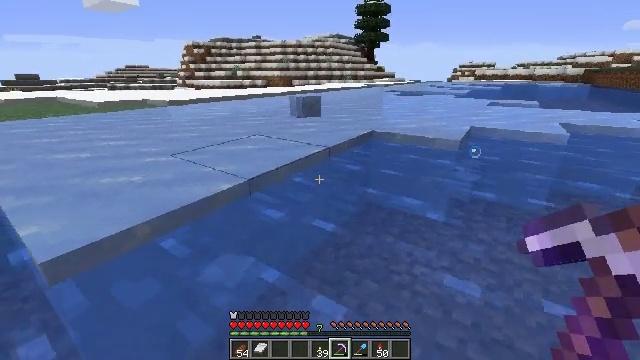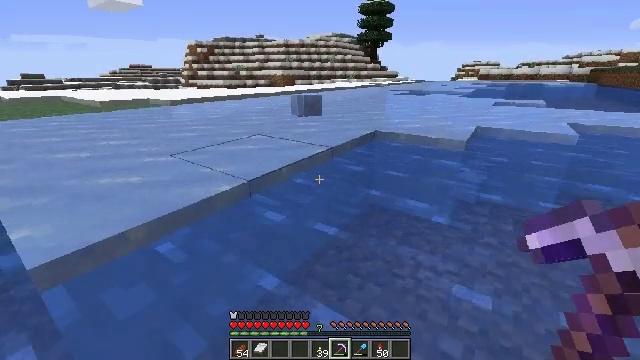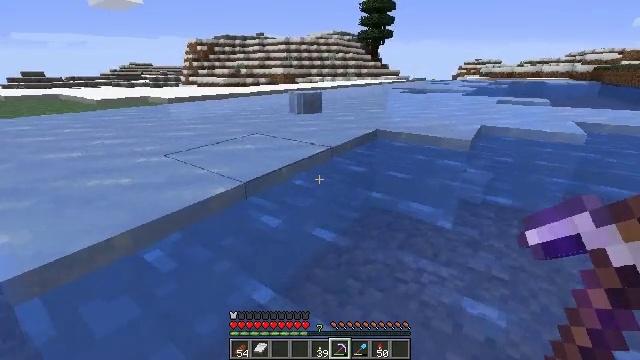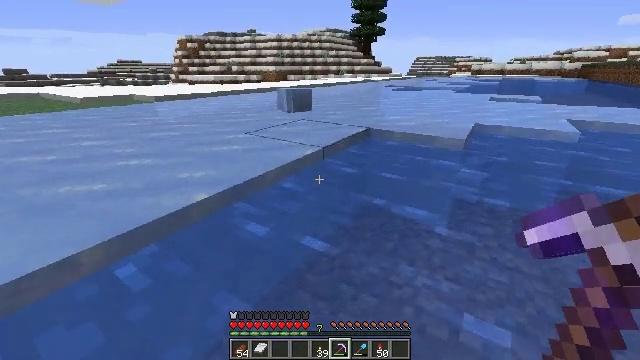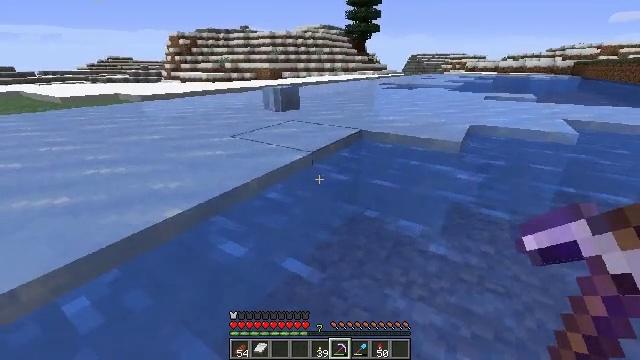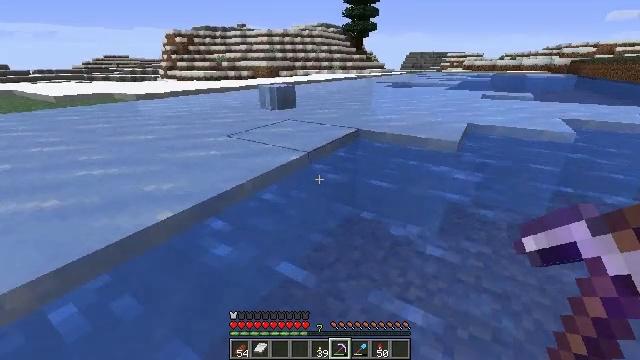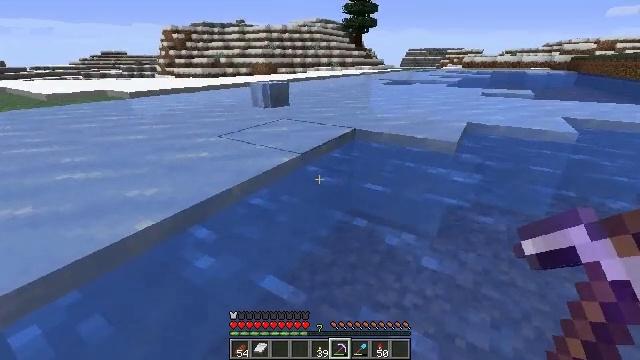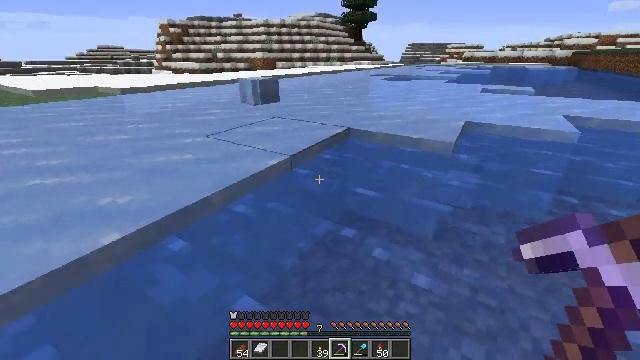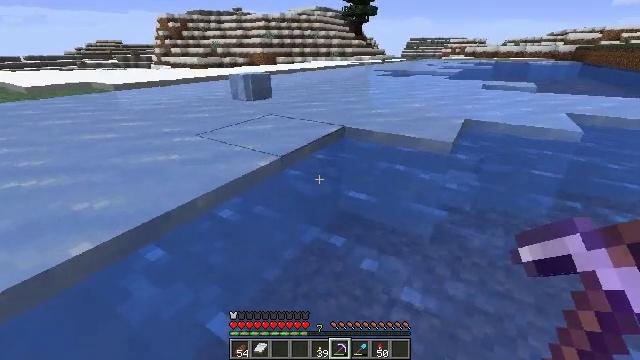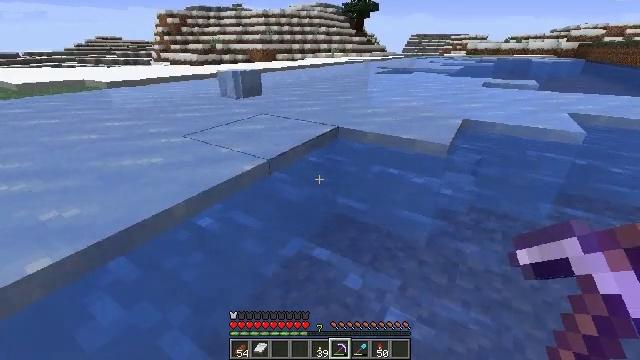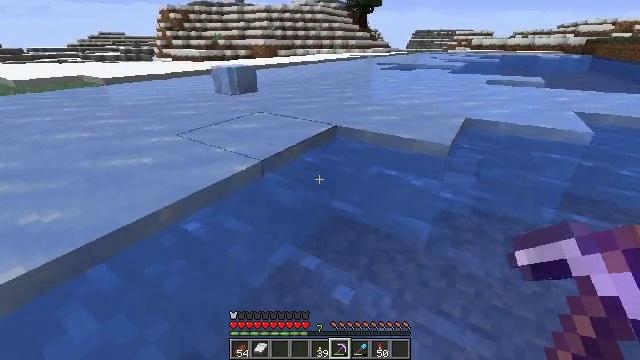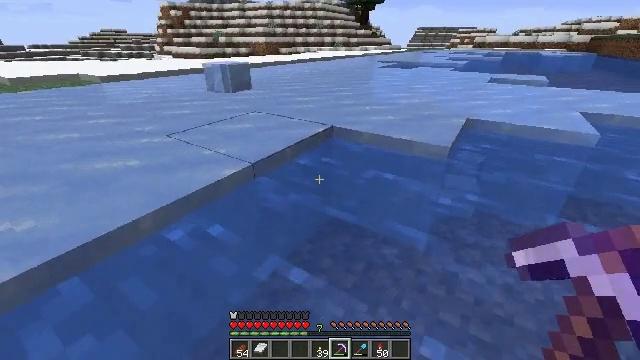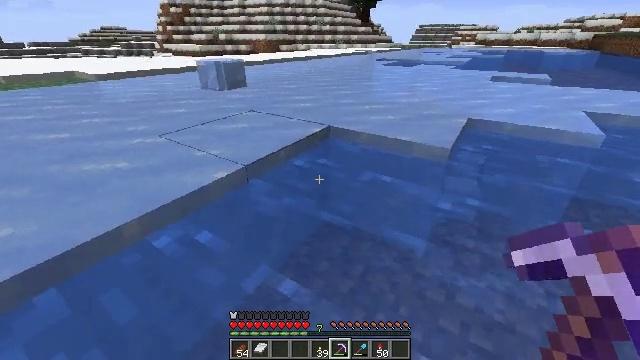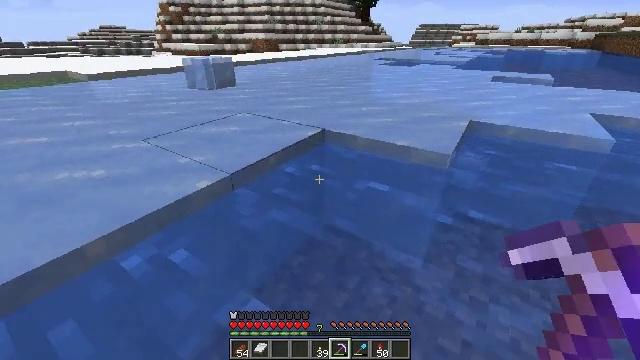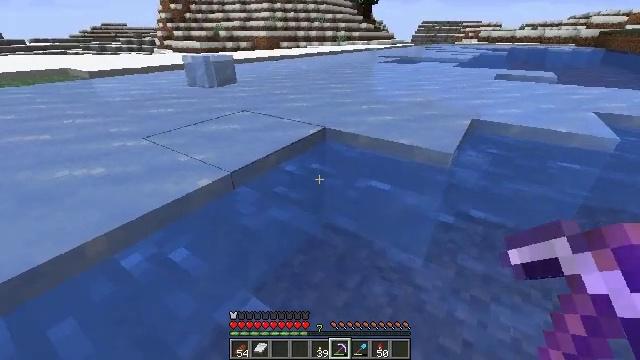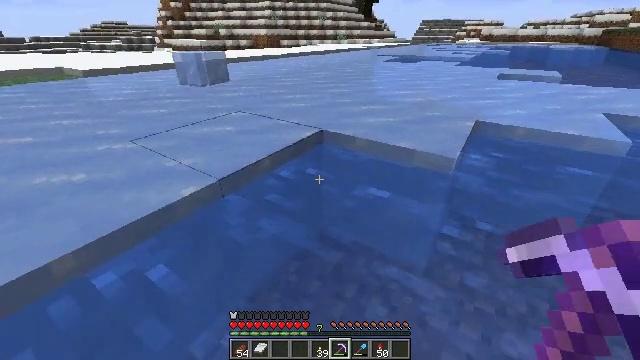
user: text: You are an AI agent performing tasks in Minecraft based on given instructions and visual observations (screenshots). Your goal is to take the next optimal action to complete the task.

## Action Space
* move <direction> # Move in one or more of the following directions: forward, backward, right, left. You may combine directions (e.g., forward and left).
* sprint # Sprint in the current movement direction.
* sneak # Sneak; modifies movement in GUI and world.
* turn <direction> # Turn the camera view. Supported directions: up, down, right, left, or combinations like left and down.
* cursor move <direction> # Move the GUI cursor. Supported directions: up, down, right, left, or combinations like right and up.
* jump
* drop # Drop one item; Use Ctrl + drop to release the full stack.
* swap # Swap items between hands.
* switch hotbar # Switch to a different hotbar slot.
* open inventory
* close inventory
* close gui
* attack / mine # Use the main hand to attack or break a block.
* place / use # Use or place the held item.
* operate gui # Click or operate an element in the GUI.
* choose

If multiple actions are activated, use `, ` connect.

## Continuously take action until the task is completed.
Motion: motion action
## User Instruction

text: Mine ice to use in an ice pathway.
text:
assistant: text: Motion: move forward
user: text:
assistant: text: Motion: move forward and move right
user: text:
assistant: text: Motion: move forward and move right, turn right
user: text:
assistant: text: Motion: move forward and move right, turn right
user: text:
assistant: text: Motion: move forward and move right
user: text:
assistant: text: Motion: move forward and move right
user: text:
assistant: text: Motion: move forward and move right
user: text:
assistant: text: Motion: move forward and move right
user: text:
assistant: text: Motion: move forward and move right
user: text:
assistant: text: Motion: move forward
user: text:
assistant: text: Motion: move forward
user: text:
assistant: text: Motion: move forward
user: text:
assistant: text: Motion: move forward
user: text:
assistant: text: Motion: move forward
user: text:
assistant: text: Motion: move forward
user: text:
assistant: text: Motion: move forward
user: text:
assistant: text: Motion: move forward
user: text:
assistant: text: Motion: move forward and move right
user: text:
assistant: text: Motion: move forward and move right, turn down
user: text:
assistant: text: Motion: move forward and move right
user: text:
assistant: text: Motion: move forward and move right, turn down
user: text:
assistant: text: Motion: move forward, turn down
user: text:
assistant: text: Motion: move forward, turn down
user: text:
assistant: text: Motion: move forward
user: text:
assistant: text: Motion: move forward
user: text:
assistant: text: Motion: move forward
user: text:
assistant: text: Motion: move forward
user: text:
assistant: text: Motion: move forward, turn left
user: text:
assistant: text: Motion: move forward, turn left
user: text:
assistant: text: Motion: move forward, turn left and up